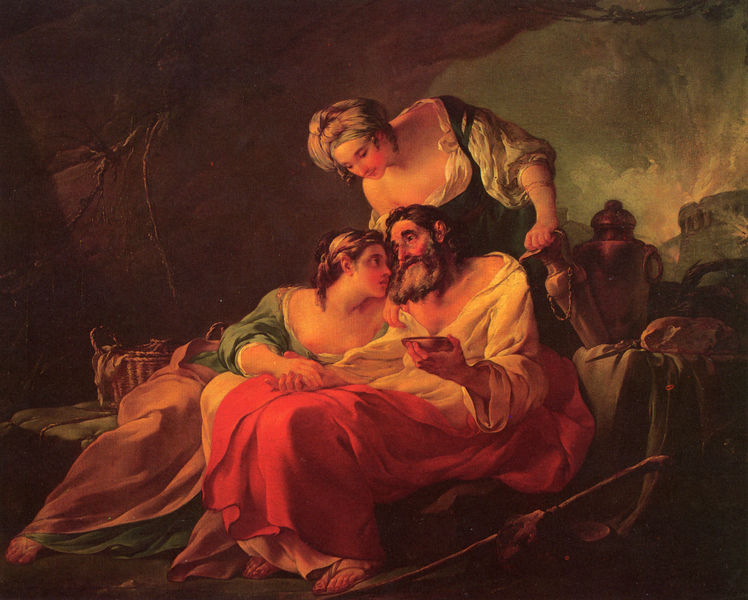
Titel: Loth et ses filles, Lot und seine Töchter
Künstler: Joseph Marie Vien
Standort: Le Havre
Institution: Musée des Beaux-Arts André Malraux
Schlagwörter: dunkel, feuer, gemälde, hand, himmel, mann, nackt, umhang, weiß, wolken, frauen, grün, landschaft, menschen, mädchen, sitzen, stadt, ausschnitt, braun, brust, busen, frau, grau, hell, kleider, licht, szene, blick, rot, tuch, wolke, alt, bart, betrunken, gesichter, hemd, jung, trinken, arm, bibel, bluse, falten, gesicht, kleidung, schale, schüssel, stehen, stein, teller, tot, hände, gewand, mantel, sitzend, stoff, tücher, decke, gewänder, tochter, vater, höhle, rosa, schulter, kinder, stock, amphore, henkel, kanne, krug, vase, topf, brüste, liegen, zwei, stab, farben, fels, kette, rast, füsse, brand, essen, wein, kopftuch, korb, brot, kordel, sandalen, ölfarben, liegend, schwanger, entblösst, schwestern, becher, keller, alter, greis, krank, fuss, burg, religion, flammen, wurzel, sex, kuchen, medizin, mythologie, mahlzeit, liege, karaffe, sandale, verführung, krüge, sterben, kranker, hilfe, versuchung, sage, grotte, heiliger, verführen, hand halten, turban, töchter, urne, trunken, söhne, legende, gand, pilger, inzucht, pyramus, roma, tiepolo, umhangd, vertrauen, erzählen, gwänder, intereur, brot tischtuch